Current action and preconditions to check: trajectory_clear

Your task: For each precondition in the list above, predict whether it will hold at this action.

Consider the current scene as observed from the mobile robot's camera, and analyze the predicted future states of all dynamic agents (e.g., people, animals, vehicles, or any moving entities) within the NEXT SECOND.

IMPORTANT: Only answer "very likely" if you are absolutely certain—based on strong, clear evidence—that a dynamic agent will violate the precondition in the predicted future state. Do NOT answer "very likely" for unlikely, ambiguous, or low-probability risks.

Ask yourself for each precondition: Is there a high probability, with clear and convincing evidence, that the predicted future states of any dynamic agent will interfere with the predicted future state of the currently executing action within the NEXT SECOND, causing that precondition to fail?

Assess the risk level based on these predictions. Use "likely" or "very likely" if motions create a clear risk of interference.

Use "neutral" or "improbable" if agents are nearby but their predicted paths are clearly diverging or non-conflicting.

Failure Risk Categories: "very improbable", "improbable", "neutral", "likely", "very likely"

Answer Format: Output ONLY the probability_of_failure value from these categories: "very improbable", "improbable", "neutral", "likely", "very likely"

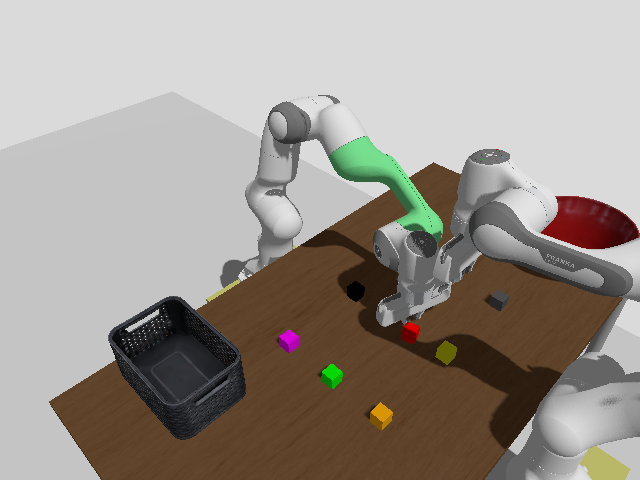

Answer: improbable